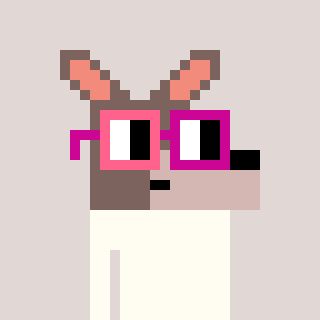
a pixel art character with square pink and red glasses, a kangaroo-shaped head and a teal-colored body on a warm background